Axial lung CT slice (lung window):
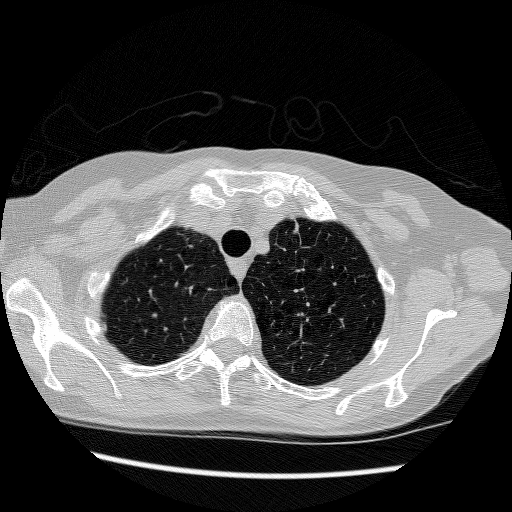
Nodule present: no